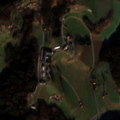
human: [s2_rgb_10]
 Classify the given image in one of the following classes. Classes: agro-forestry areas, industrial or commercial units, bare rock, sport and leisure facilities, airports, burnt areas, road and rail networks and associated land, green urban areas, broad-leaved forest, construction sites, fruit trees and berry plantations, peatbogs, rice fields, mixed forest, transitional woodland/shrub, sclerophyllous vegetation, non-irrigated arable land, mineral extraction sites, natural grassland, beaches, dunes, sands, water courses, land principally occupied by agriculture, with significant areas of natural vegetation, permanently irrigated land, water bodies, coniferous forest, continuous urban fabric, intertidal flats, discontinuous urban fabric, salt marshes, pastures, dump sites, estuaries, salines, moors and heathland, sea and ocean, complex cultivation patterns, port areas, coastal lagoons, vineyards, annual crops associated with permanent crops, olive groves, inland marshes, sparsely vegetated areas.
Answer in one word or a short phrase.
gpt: pastures, complex cultivation patterns, mixed forest